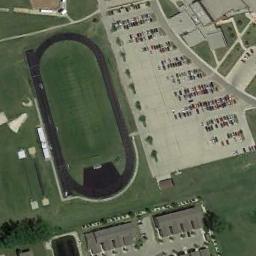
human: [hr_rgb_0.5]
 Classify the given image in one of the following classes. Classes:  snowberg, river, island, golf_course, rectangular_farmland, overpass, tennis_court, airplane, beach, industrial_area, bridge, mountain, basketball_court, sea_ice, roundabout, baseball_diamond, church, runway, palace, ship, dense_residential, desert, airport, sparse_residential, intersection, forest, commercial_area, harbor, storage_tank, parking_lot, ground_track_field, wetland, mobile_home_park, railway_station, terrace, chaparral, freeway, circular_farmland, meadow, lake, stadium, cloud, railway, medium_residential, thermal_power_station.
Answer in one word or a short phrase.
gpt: ground_track_field